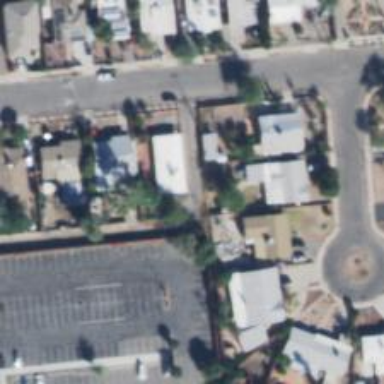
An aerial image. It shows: Alley classified as service road.